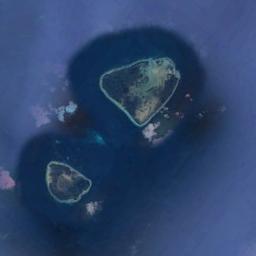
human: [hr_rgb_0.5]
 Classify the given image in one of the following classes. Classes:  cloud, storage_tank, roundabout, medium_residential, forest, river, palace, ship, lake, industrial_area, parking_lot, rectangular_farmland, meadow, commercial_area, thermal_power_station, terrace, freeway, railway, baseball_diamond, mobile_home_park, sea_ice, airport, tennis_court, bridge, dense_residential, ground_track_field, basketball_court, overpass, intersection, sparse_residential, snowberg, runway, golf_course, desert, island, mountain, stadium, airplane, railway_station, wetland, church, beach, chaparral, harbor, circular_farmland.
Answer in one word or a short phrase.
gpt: island